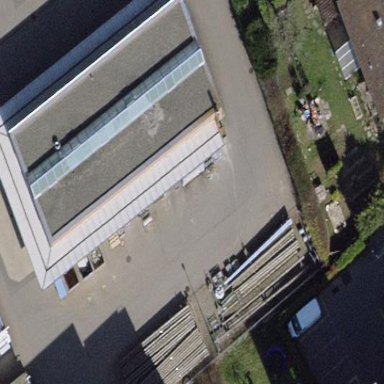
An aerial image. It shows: Industrial building with flat roof.